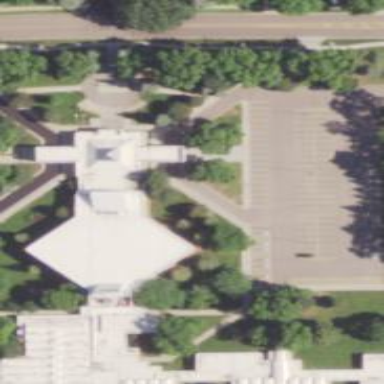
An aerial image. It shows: Beautiful church building.